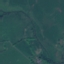
Land use / land cover class: Pasture